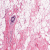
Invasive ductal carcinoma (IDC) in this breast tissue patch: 0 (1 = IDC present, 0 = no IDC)